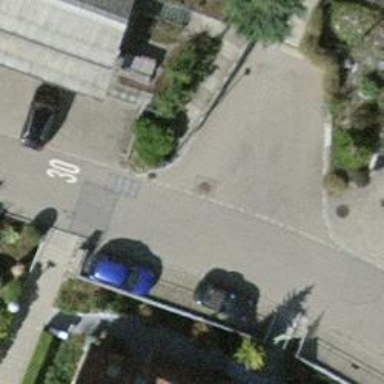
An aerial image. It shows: Road with steps.